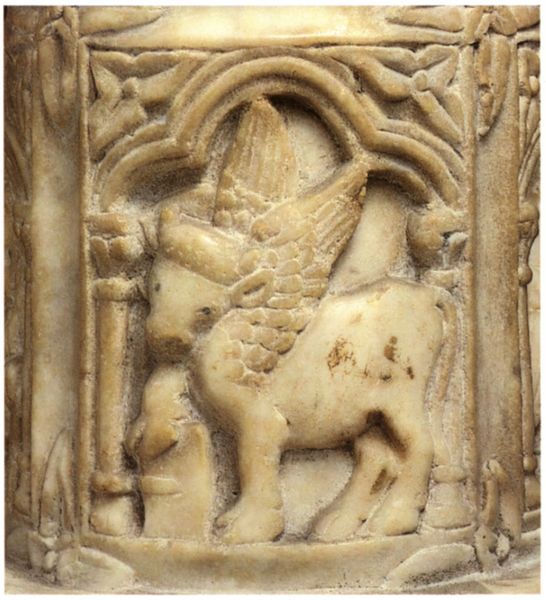
Titel: Kandelaber
Standort: Florenz, Baptisterium (EU - I - Toskana); Herstellungsort: Florenz (EU - I - Toskana)
Schlagwörter: flügel, kopf, fenster, marmor, säule, blüten, tier, augen, stein, ohren, pferd, huf, hufe, schwanz, relief, bogen, kuh, rind, detail, ornamente, steinmetz, bögen, nische, buch, schnitzerei, fabelwesen, romanik, löwe, geflügelt, ochse, stier, pegasus, elfenbein, alabaster, romanisch, taufbecken, evangelist, fabeltier, lukas